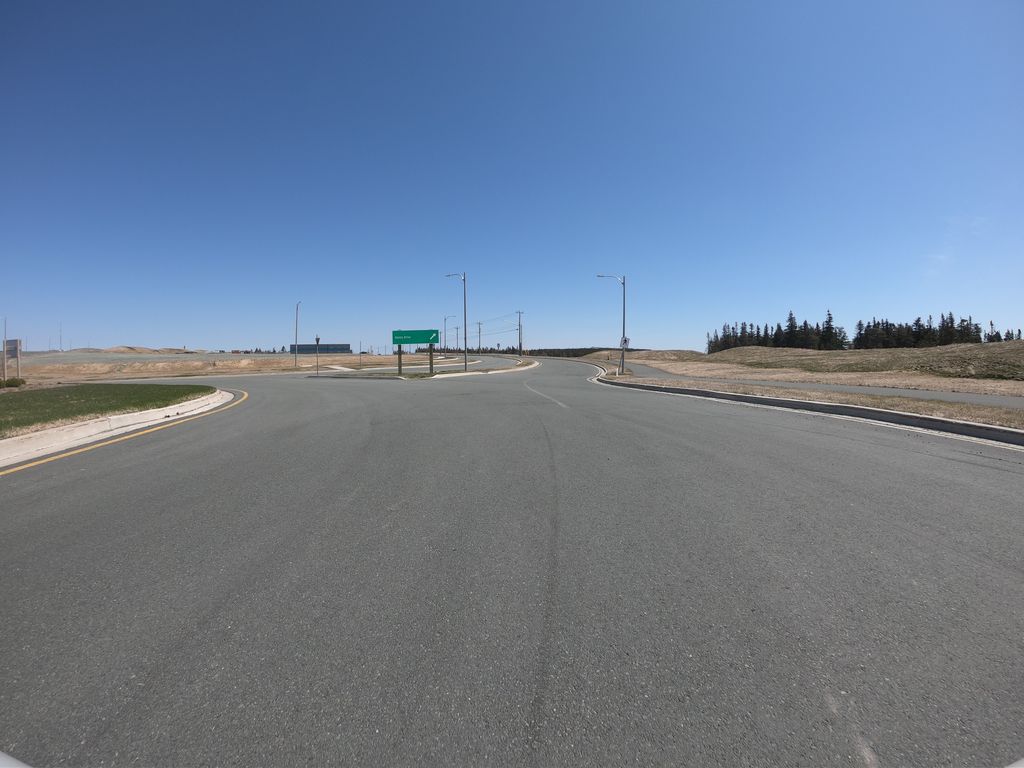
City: st_johns